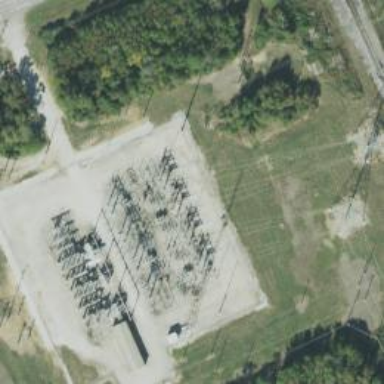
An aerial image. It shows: Switch used for power control.